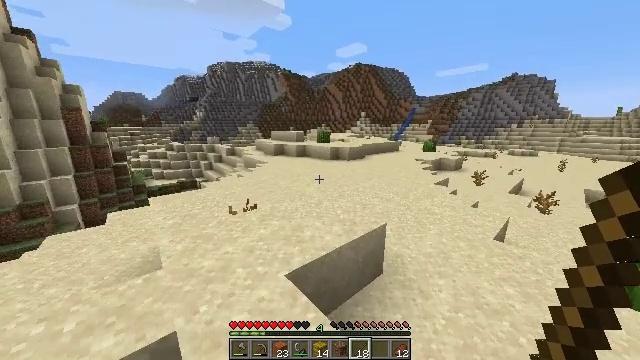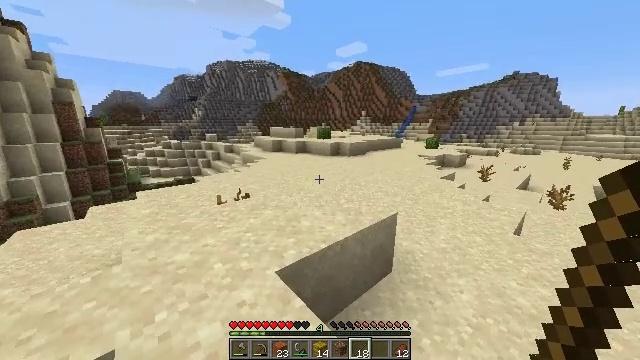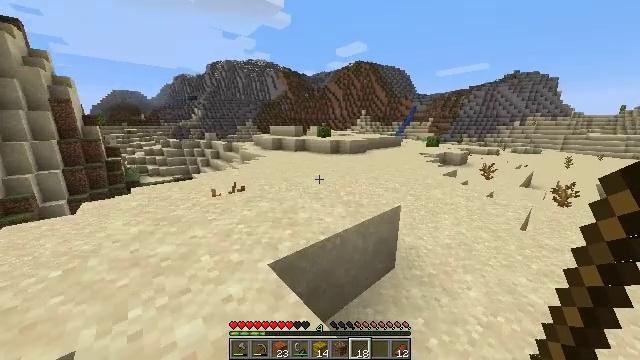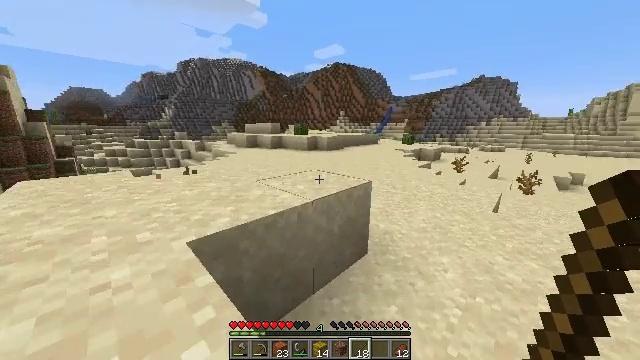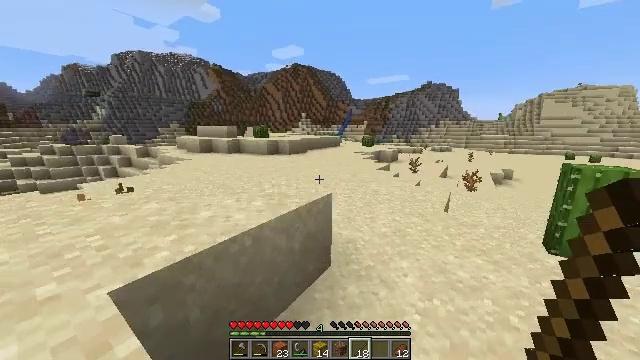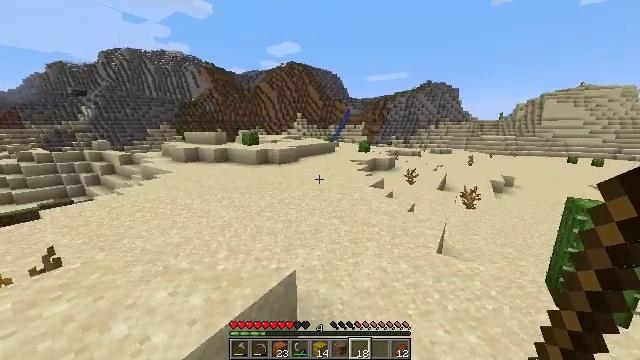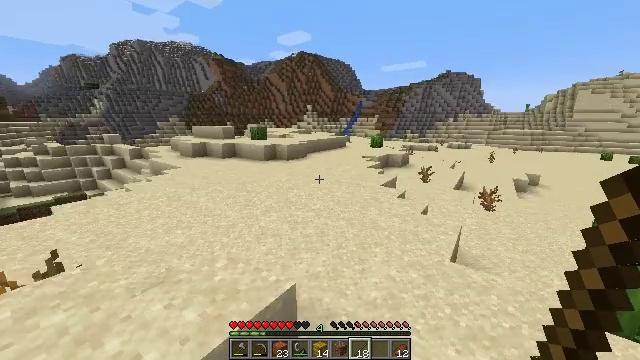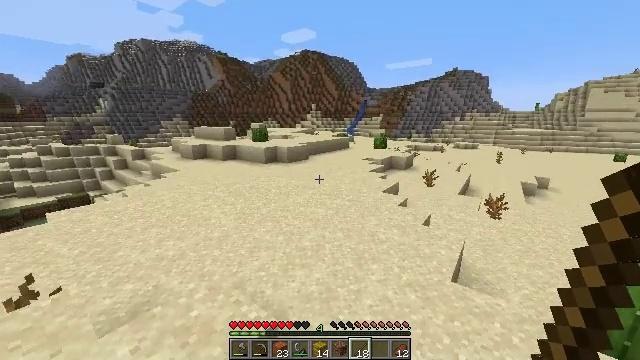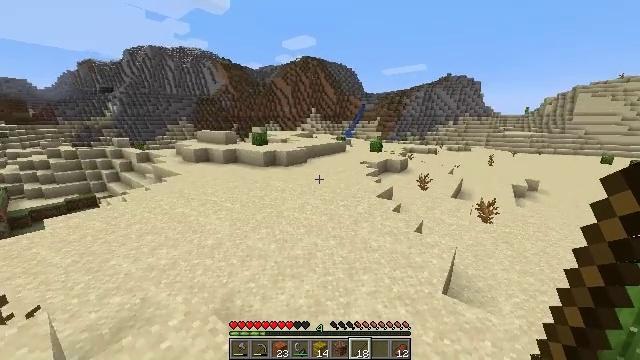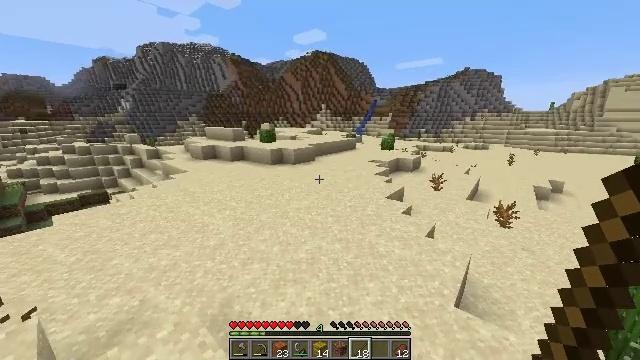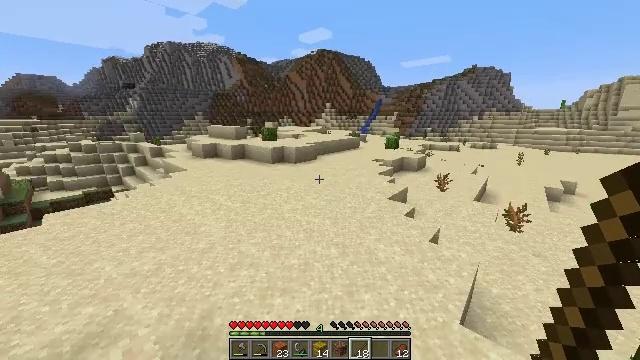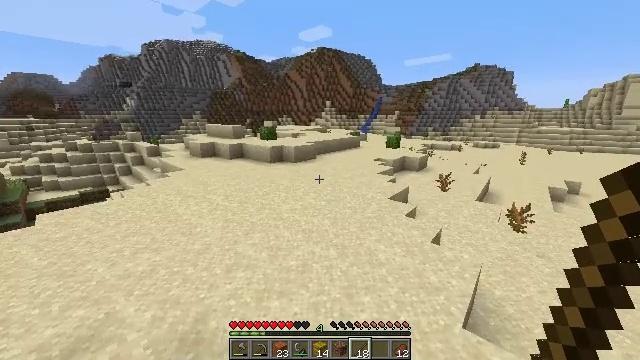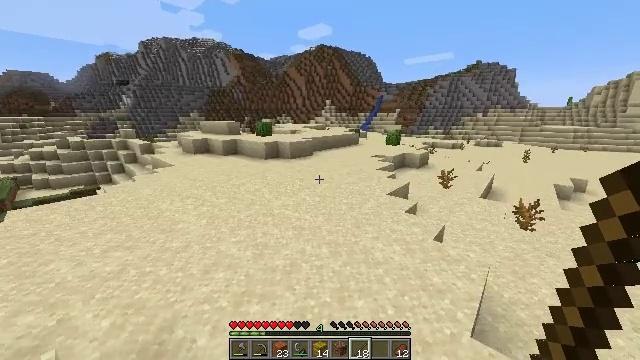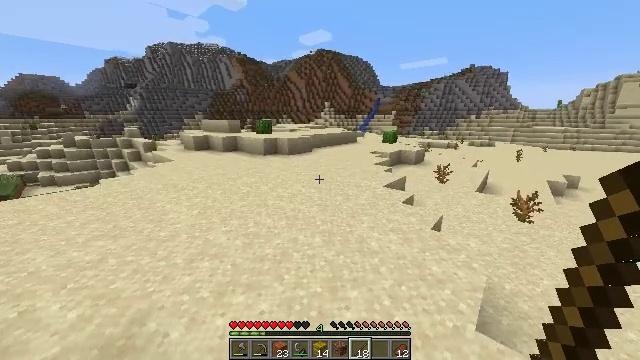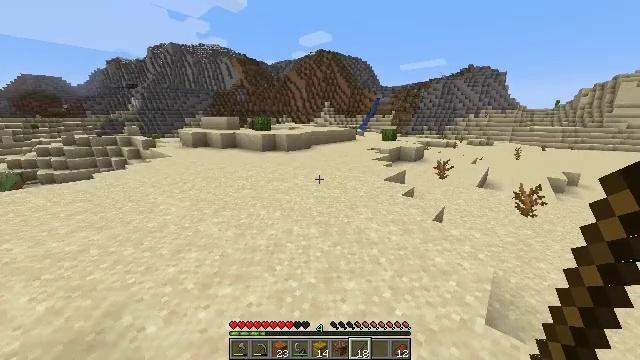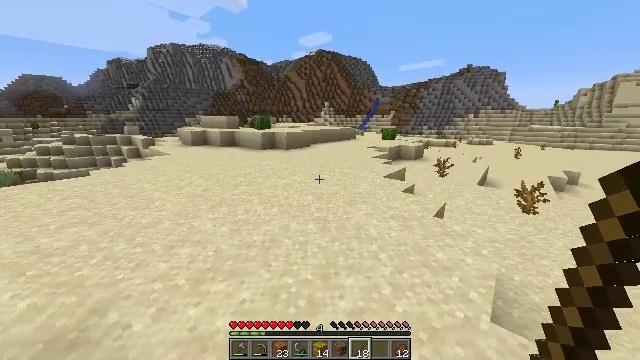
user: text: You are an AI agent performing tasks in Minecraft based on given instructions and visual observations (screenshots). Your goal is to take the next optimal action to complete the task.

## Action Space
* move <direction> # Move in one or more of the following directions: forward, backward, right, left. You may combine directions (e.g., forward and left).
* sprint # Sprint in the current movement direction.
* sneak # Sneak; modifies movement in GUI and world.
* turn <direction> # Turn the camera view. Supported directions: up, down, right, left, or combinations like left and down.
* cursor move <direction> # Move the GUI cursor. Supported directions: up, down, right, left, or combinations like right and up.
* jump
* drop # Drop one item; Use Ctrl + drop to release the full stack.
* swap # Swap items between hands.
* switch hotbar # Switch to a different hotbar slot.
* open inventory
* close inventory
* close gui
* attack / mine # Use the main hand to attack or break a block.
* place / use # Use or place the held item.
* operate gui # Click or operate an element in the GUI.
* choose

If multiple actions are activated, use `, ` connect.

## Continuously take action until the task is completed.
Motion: motion action
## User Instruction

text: Gather a dead bush.
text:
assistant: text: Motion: move forward, sprint, jump
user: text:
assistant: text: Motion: move forward, sprint, jump
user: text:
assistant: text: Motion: move forward and move right, sprint, turn right, jump
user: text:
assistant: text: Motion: move forward and move right, sprint, turn right, jump
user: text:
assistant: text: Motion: move forward and move right, sprint, jump
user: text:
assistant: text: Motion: move forward and move right, sprint, turn left and down, jump
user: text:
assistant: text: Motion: move forward, sprint, turn left, jump
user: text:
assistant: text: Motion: move forward, sprint, jump
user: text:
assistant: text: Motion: move forward, sprint, turn left, jump
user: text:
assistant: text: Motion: move forward, sprint, turn left, jump
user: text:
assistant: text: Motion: move forward, sprint, jump
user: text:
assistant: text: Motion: move forward, sprint, jump
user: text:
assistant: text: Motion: move forward, sprint, jump
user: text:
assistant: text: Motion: move forward, sprint, jump
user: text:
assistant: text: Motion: move forward, sprint, jump
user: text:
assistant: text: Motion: move forward, sprint, jump
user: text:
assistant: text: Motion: move forward, sprint, jump
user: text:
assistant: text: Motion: move forward, sprint, jump
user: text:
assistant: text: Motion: move forward, sprint, jump
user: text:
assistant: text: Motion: move forward, sprint, jump
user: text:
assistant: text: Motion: move forward, sprint, jump
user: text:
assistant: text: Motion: move forward, sprint, jump
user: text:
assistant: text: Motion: move forward, sprint, jump
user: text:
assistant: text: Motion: move forward, sprint, jump
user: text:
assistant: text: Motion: move forward, sprint, jump
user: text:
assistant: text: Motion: move forward, sprint, jump
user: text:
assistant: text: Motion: move forward, jump
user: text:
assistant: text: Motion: move forward, jump
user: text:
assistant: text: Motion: move forward, jump
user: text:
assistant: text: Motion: move forward, jump